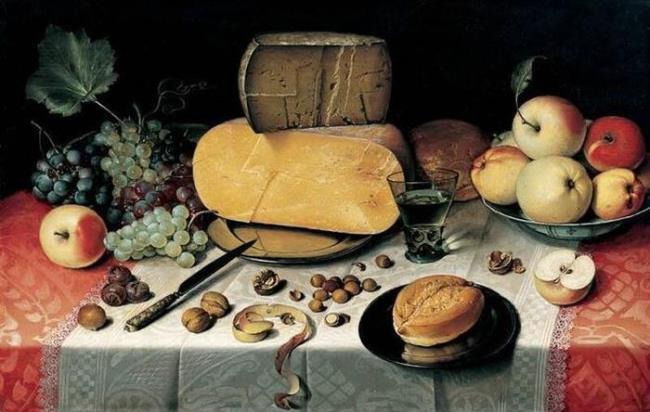
Title: Ontbijtje
Artist: Floris van Dijck
Earliest date: 1613
Latest date: 1613
Genre: painting
Keywords: still life, cheese, fruit, apple, grape, common medlar, walnut (nut), hazelnut, bread, roemer, knife, plate (general, dish), porcelain (visual work), table carpet, damask tablecloth, pewter (metalwork)